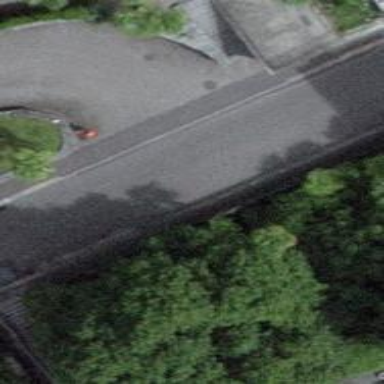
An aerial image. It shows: Secondary road with asphalt surface. There is dedicated cycle lane on the left side.